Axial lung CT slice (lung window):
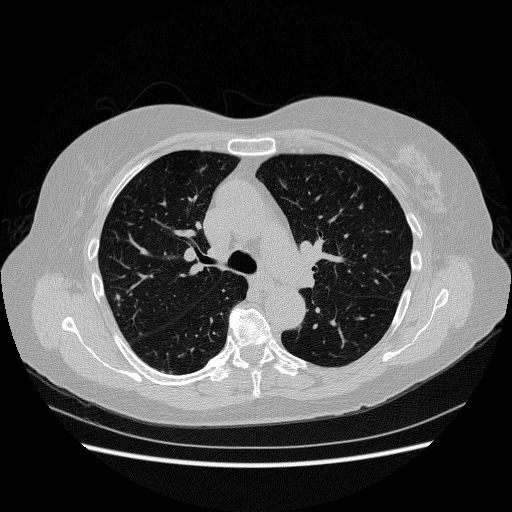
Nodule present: yes
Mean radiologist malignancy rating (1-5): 2